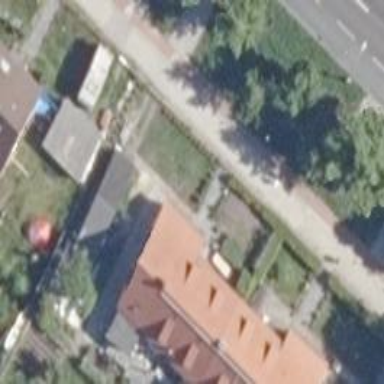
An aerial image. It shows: Semi-detached house with gabled roof.